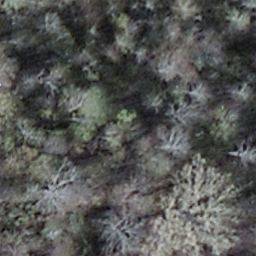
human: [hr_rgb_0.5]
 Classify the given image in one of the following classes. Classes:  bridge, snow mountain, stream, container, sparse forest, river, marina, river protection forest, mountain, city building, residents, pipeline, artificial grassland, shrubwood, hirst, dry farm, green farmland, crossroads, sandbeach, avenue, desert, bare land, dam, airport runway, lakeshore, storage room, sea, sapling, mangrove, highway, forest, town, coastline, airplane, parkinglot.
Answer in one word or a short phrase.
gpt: shrubwood